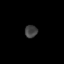
Tissue: skin
Cell type: Fibroblasts
Senescence score: 0.7235
Nuclear area (px): 153
Mean DAPI intensity: 63.948